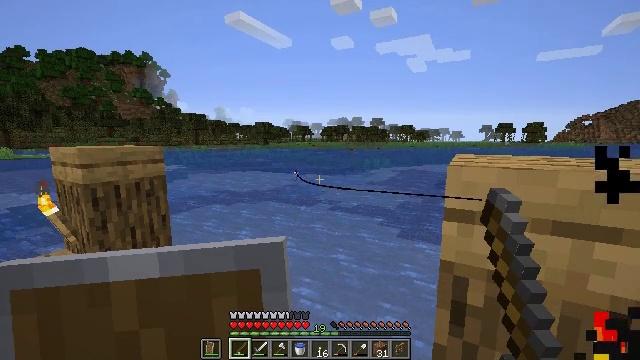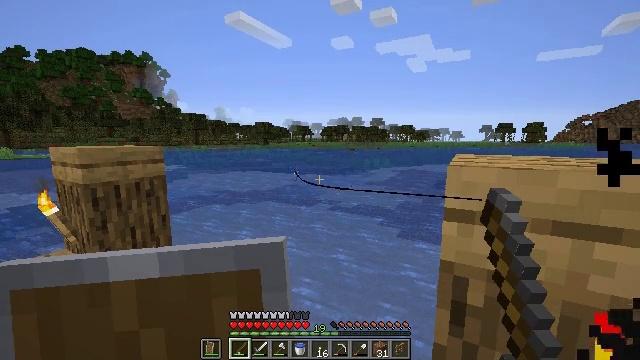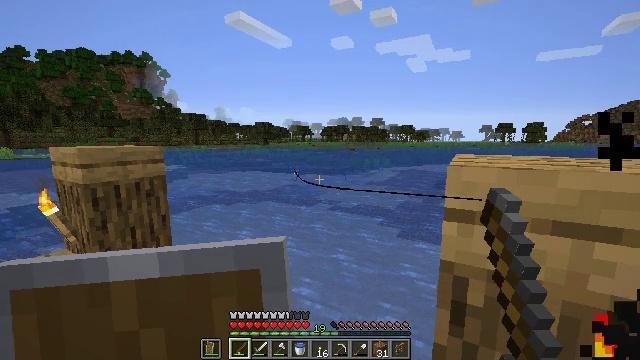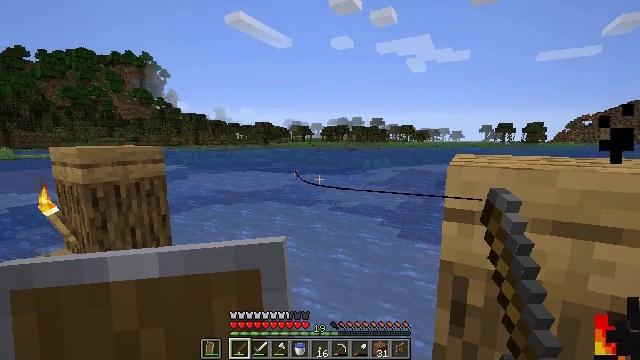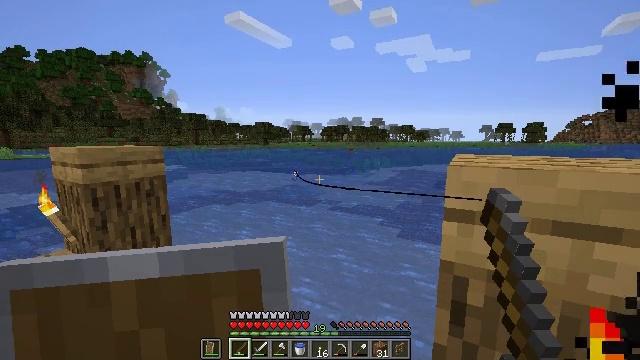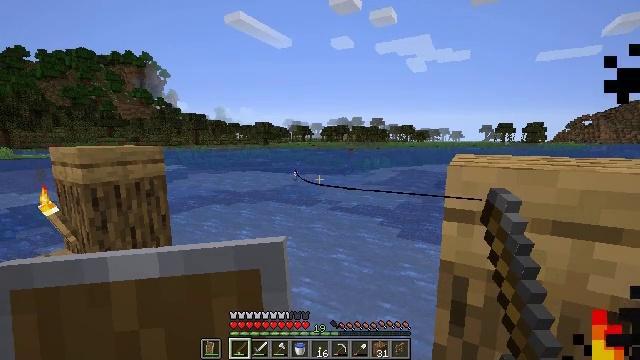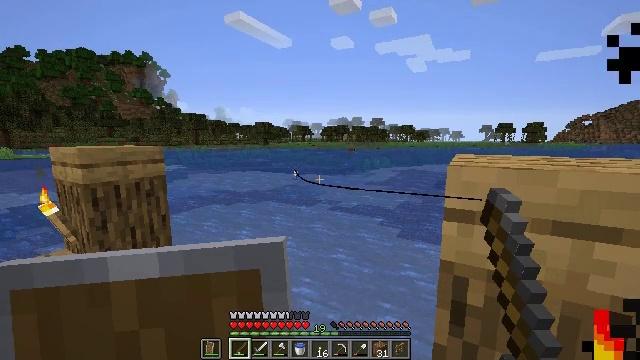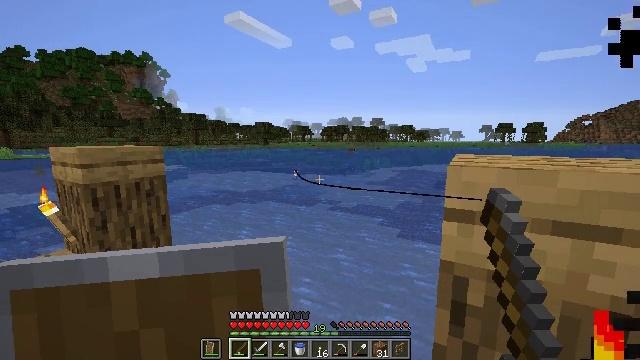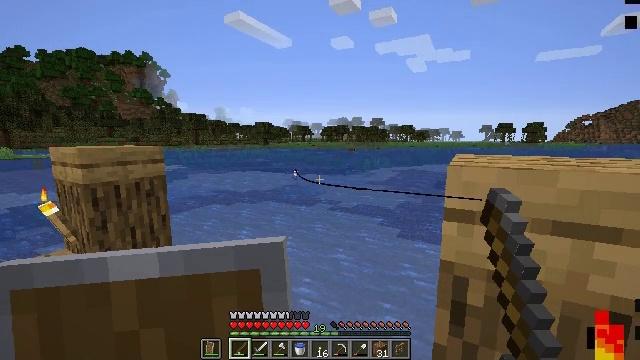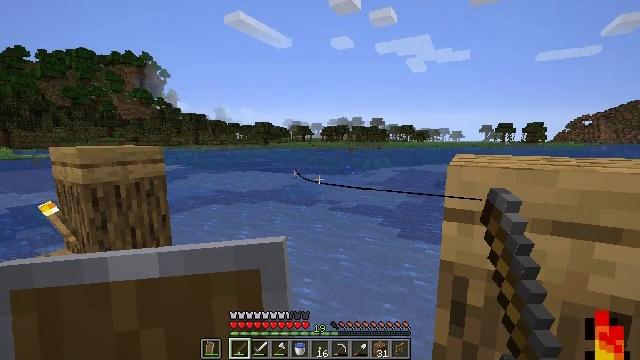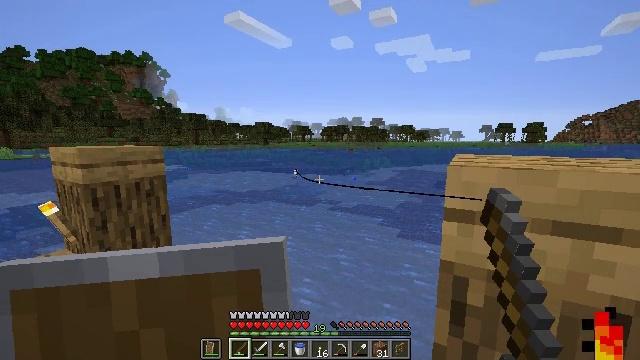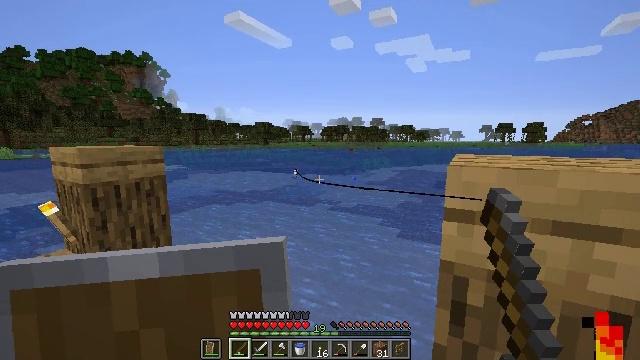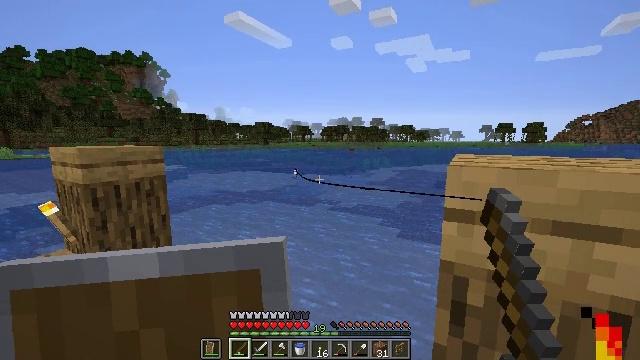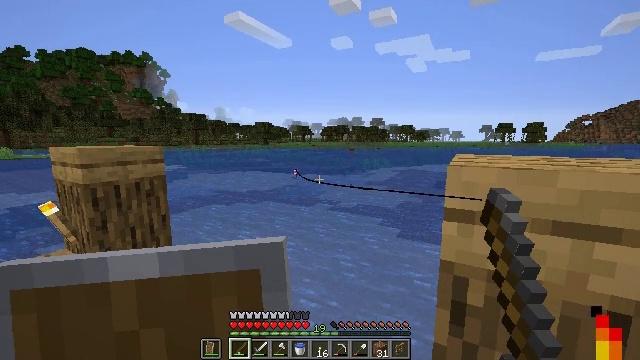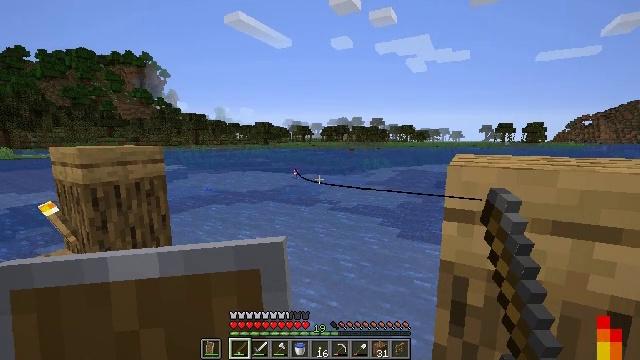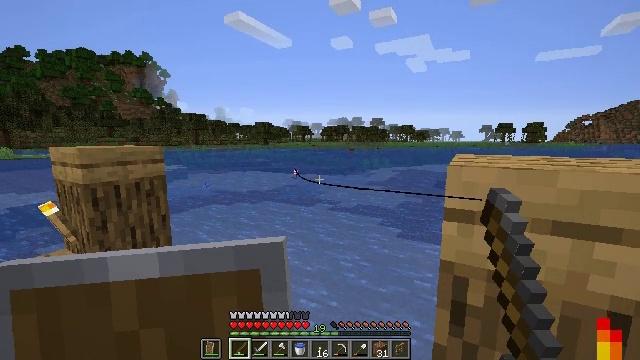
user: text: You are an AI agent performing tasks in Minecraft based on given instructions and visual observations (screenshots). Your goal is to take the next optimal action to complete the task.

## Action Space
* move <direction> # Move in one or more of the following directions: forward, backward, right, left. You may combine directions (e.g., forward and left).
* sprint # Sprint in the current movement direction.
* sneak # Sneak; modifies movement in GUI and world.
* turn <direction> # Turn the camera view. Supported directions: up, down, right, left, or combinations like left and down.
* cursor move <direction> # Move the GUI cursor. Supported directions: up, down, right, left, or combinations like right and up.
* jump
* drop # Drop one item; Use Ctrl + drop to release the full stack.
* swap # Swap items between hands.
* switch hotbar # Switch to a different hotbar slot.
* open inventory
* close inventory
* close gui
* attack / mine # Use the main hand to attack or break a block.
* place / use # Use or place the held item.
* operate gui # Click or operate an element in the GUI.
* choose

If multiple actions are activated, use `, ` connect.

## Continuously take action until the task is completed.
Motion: motion action
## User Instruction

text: Collect the spruce sapling for replanting.
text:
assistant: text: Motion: no_op
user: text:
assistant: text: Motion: no_op
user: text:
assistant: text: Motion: no_op
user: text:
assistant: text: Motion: no_op
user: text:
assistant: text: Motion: no_op
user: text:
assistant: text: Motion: no_op
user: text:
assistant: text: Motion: no_op
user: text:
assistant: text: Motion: no_op
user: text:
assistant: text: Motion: no_op
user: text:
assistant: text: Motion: no_op
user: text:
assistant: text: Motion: no_op
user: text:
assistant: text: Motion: no_op
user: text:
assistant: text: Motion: no_op
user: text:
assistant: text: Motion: no_op
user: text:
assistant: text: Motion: no_op
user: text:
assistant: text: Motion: no_op
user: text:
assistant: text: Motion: no_op
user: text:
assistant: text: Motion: no_op
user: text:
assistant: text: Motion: no_op
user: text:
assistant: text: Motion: no_op
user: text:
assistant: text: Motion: no_op
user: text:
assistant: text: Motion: no_op
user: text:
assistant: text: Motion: no_op
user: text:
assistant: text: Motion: no_op
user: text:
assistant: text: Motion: no_op
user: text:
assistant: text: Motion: no_op
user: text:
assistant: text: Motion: no_op
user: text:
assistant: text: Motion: no_op
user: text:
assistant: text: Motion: no_op
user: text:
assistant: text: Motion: no_op